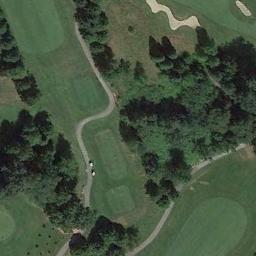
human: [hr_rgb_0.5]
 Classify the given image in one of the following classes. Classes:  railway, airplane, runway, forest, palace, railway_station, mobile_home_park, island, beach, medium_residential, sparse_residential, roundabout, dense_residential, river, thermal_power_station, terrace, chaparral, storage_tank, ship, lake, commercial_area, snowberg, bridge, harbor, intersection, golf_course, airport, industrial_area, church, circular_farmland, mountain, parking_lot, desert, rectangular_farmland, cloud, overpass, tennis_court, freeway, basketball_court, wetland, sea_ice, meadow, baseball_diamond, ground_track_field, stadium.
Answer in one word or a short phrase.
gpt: golf_course